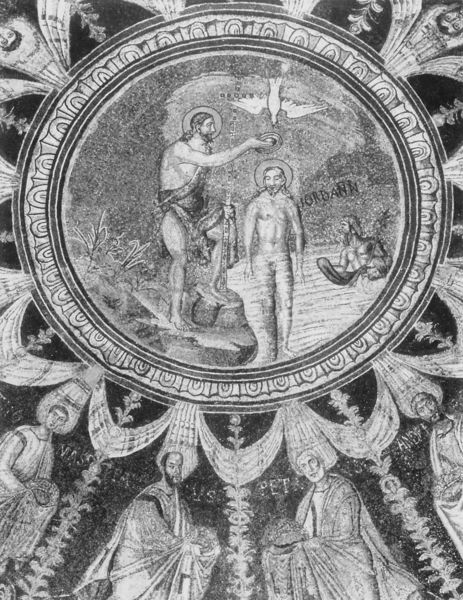
Titel: Kuppelmosaik des Baptisteriums der Orthodoxen in Ravenna
Standort: Ravenna, Baptisterium der Orthodoxen (EU - I - Emilia-Romagna)
Schlagwörter: hand, himmel, meer, nackt, wasser, wolken, fluss, ufer, grau, schwarz, weiss, ornament, johannes, stein, taube, täufer, decke, kreis, rund, ranken, schrift, church, men, ornate, people, religious, robes, white, black, grey, meeting, old, robe, wandmalerei, decorative, plant, gewölbe, schwarzweiß, namen, heiligenschein, nimbus, christus, jesus, man, naked, nude, apsis, shore, water, trees, heilige, deckengemälde, fresko, grass, river, stream, plants, drawing, taufe, black and white, frame, bird, beard, saint, eierstab, cross, glass, fairy, photo, christi, ceiling, jordan, religion, christ, circle, cloth, dove, apostel, god, heiliger geist, greyscale, fresco, peace, bank, christian, saints, plate, heilige geist, blessing, round, mosaic, photograph, flame, baptism, apostle, halo, moasik, banks, holy, feeding, emblem, byzantine, jesus christ, john, halos, spirit, peter, milk, apostles, etch, nakd, feed, john the baptist, disciples, holy spirit, pencil sketch, arhitecture, andrew, cycle, baptize, pigeon, baptise, draps, jordan river, jordann, scghrift, pentecost, john the baptism, blakc an dwhite, aposotles, man holding an object, standing in water, men sitting, tesserae